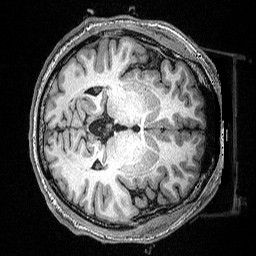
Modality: T1w
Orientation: axial
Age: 23
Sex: male
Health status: healthy
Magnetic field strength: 3 T
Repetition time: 2.53 s
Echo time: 0.00331 s